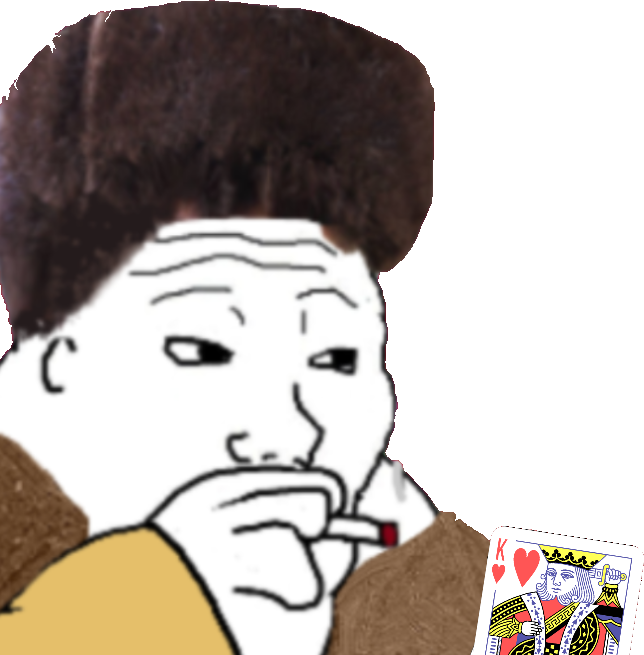
Label: 5_Blobjak